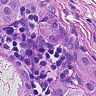
Metastatic tissue present: yes